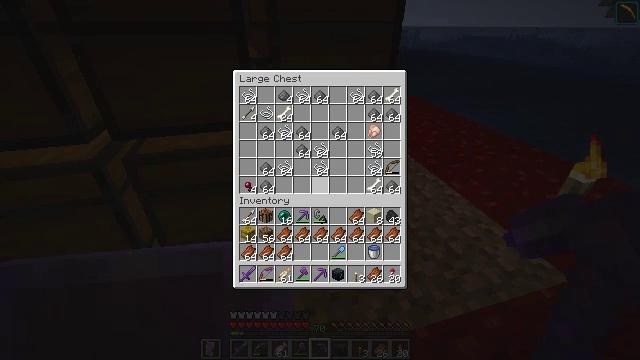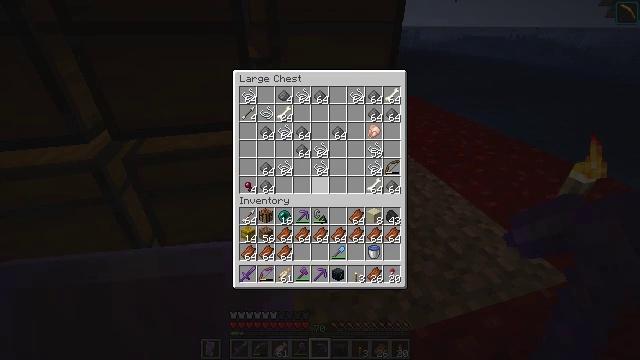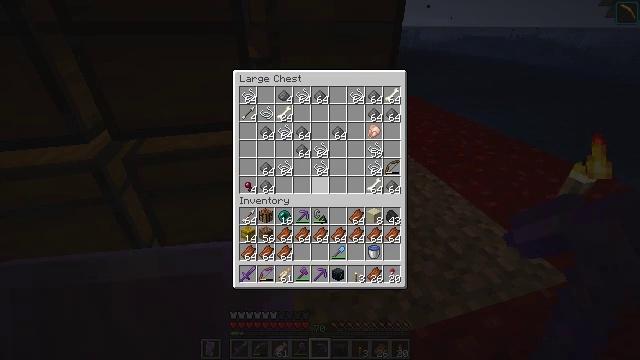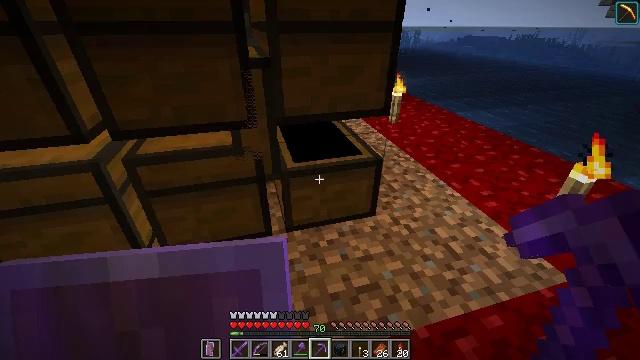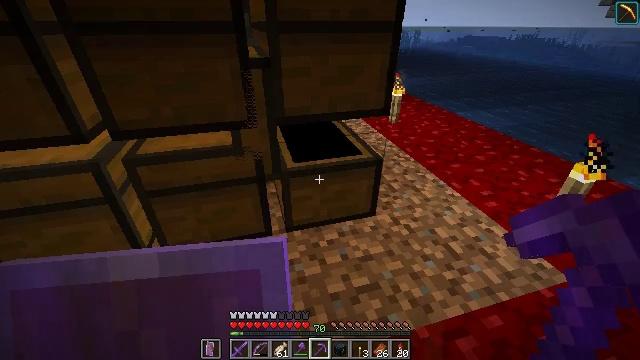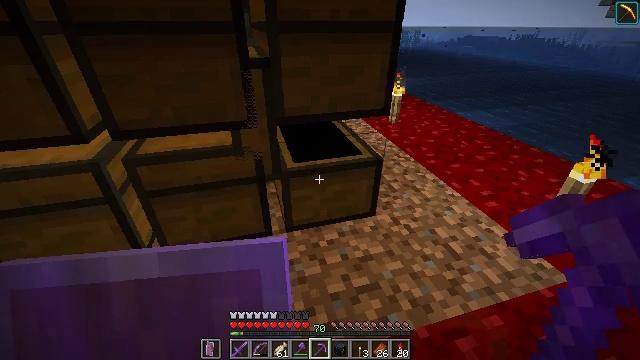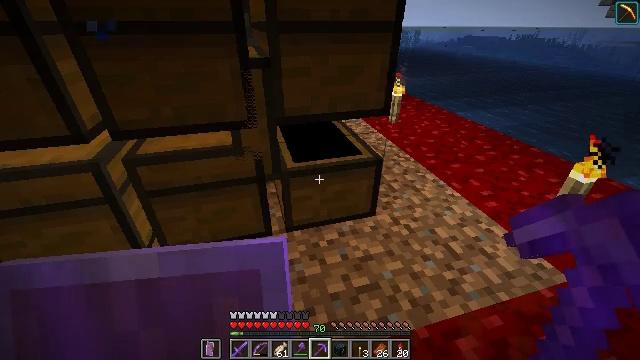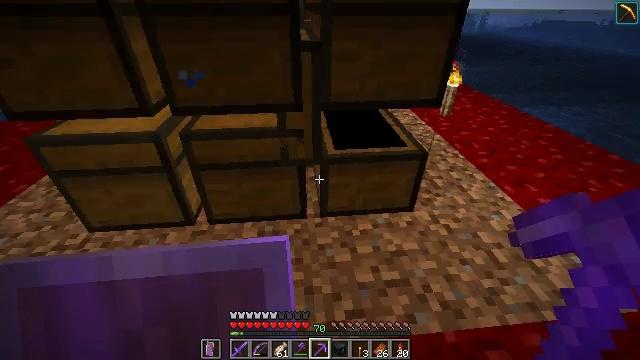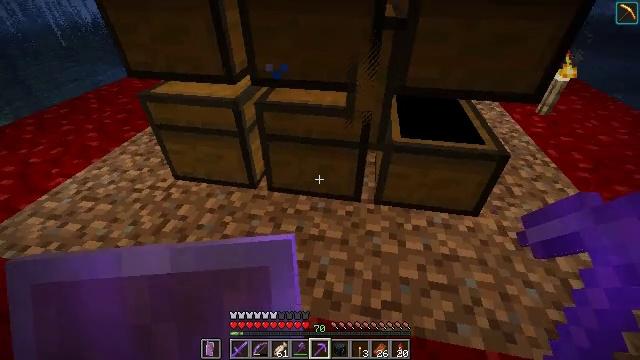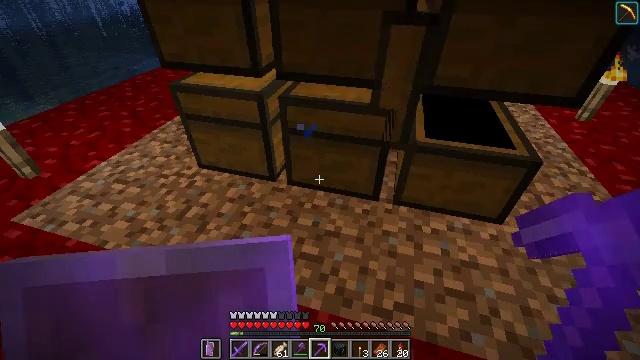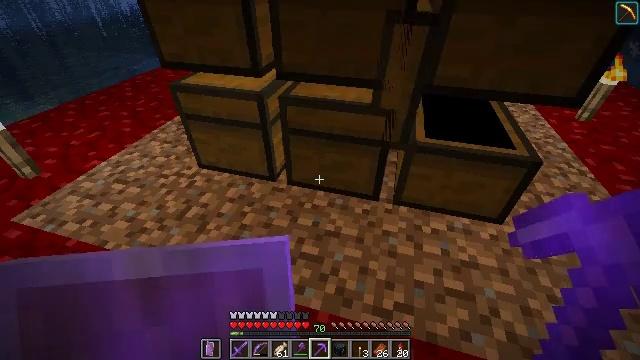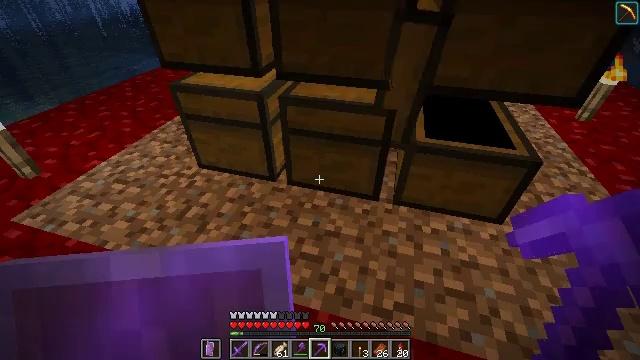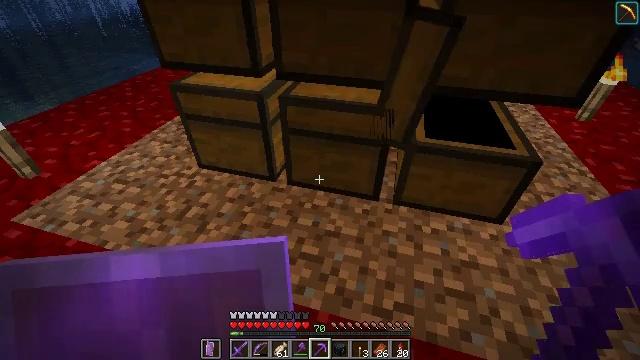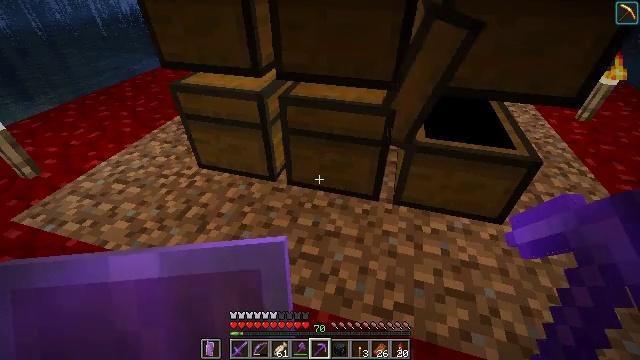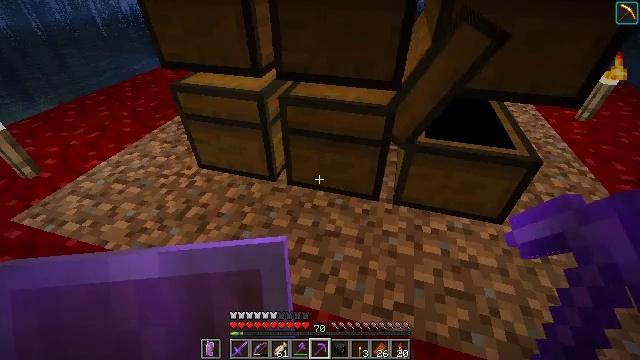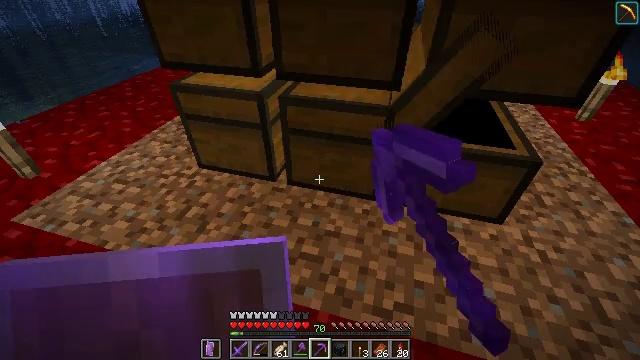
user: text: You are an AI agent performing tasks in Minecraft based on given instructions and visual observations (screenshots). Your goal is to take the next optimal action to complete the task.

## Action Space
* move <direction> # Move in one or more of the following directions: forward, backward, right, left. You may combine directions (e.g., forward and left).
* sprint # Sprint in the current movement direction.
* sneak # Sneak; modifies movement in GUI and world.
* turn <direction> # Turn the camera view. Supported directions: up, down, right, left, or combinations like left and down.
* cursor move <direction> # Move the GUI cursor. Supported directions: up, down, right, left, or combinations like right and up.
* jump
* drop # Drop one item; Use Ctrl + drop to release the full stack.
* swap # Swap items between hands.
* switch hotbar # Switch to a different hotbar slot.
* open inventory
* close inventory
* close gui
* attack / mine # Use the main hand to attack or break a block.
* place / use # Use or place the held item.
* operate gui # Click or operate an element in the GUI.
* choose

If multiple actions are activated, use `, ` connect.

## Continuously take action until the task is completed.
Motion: motion action
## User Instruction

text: craft item air
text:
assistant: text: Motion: no_op
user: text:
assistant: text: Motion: no_op
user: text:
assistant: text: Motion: no_op
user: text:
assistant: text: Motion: close gui
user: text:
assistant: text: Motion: no_op
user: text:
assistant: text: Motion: no_op
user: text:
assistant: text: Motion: turn left and down
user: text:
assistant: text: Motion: turn left and down
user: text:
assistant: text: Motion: turn left
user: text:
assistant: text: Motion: no_op
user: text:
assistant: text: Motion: no_op
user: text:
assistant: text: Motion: no_op
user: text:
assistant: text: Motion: no_op
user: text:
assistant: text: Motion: use / place
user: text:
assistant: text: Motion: use / place
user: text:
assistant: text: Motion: use / place
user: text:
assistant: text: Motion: no_op
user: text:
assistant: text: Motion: no_op
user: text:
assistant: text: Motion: open gui
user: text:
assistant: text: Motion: no_op
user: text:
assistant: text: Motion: no_op
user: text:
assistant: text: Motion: no_op
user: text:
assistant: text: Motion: no_op
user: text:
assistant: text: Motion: no_op
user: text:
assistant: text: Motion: no_op
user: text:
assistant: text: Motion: no_op
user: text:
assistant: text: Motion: no_op
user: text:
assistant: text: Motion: no_op
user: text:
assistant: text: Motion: no_op
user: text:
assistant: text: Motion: no_op